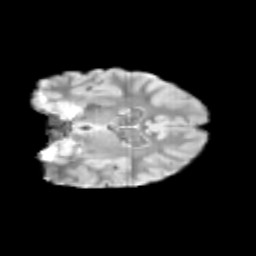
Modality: T2w
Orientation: coronal
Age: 9
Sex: female
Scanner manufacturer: siemens
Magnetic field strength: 3 T
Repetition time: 3.8 s
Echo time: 0.07 s